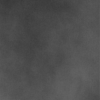
Label: dusty